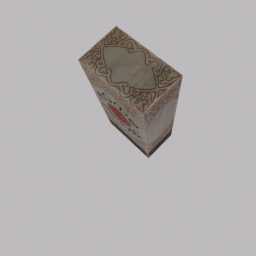
Label: nature